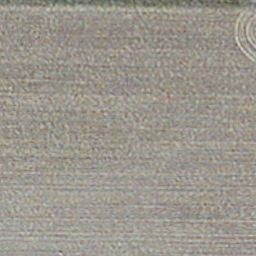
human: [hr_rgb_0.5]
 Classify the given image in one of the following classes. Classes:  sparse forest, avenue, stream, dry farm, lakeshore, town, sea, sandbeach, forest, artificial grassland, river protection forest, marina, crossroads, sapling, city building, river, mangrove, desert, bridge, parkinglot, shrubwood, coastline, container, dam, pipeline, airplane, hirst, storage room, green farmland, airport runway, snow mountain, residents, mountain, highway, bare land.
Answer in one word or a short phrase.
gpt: dry farm